Question: I'm producing a double panel figure in Mathematica. The Bottom panel has negative values on the y-axis and this causes the label on that axis, produced using FrameLabel, to be aligned a bit more to the left than the label on the top panel, which has positive values. I cannot join the panels to a single plot because the scales are different.
A piece of code that reproduces the problem:
'''
pad = 80;
Export["C:\Users\user\Desktop\stackoverflow.png",
Column[
{
Show[
Plot[ Sin[x]^2, {x, 0, Pi},
FrameLabel -> {"", "y"},
BaseStyle -> {FontSize -> 16, FontWeight -> Bold,
FontFamily -> "Calibri"},
ImagePadding -> {{pad, pad/4}, {pad, pad/4}},
Frame -> {True, True, True, True}
]
, ImageSize -> 640]
,
Show[
Plot[ -Sin[x]^2/1000, {x, 0, Pi},
FrameLabel -> {"x", "y"},
BaseStyle -> {FontSize -> 16, FontWeight -> Bold,
FontFamily -> "Calibri"},
ImagePadding -> {{pad, pad/4}, {pad, pad/4}},
Frame -> {True, True, True, True}
]
, ImageSize -> 640]
}
]
]
'''
This code produces the following figure, in which you can see that the y label is aligned differentyl in the top and bottom panels.

I would appreciate any help - I have to submit the figure (obviously no the above figure...) to the publisher ASAP for my paper to go to print...
Thanks
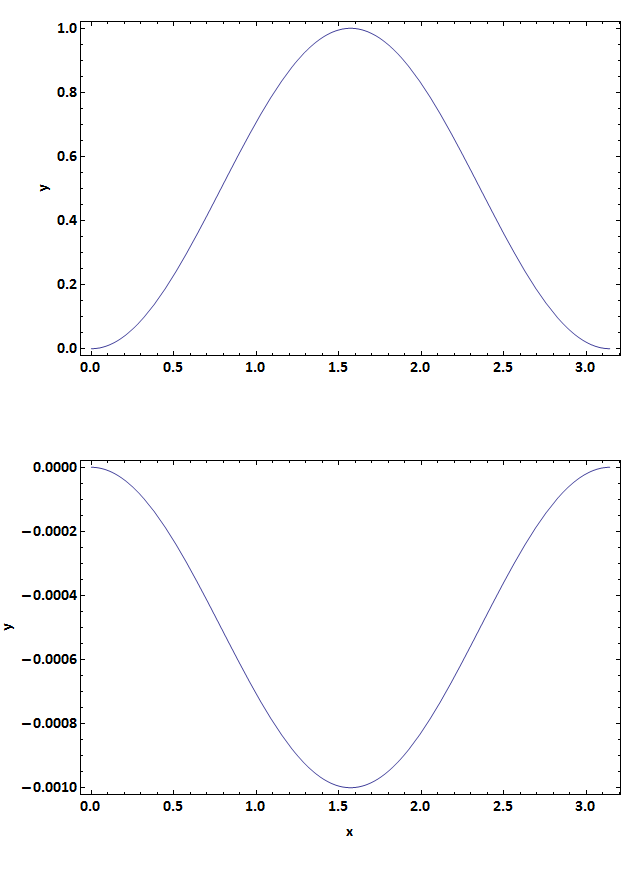
Answer: I solved the problem by replacing the FrameLabel with an Inset:
'''
Column[
{
Show[
Plot[ Sin[x]^2, {x, 0, Pi},
FrameLabel -> {"", ""},
Epilog -> {
Inset["y", ImageScaled[{0.01, 0.55}], {0, 0}, Automatic, {0, 1}]
},
BaseStyle -> {FontSize -> 16, FontWeight -> Bold,
FontFamily -> "Calibri"},
ImagePadding -> {{pad, pad/4}, {pad, pad/4}},
Frame -> {True, True, True, True},
PlotRangeClipping -> False
]
, ImageSize -> 640]
,
Show[
Plot[ -Sin[x]^2/1000, {x, 0, Pi},
FrameLabel -> {"x", ""},
PlotRangeClipping -> False,
Epilog -> {
Inset["y", ImageScaled[{0.01, 0.55}], {0, 0}, Automatic, {0, 1}]
},
BaseStyle -> {FontSize -> 16, FontWeight -> Bold,
FontFamily -> "Calibri"},
ImagePadding -> {{pad, pad/4}, {pad, pad/4}},
Frame -> {True, True, True, True}
]
, ImageSize -> 640]
}
]
'''
Which produces the following:

I saw the other solutions posted - thanks you guys, but I like my solution better, although it's very similar to @Mr.Wizard solution. Sorry for posting the solution just now, but when I found it I couldn't post as the site asked that I wait 8 hours before answering my own question.